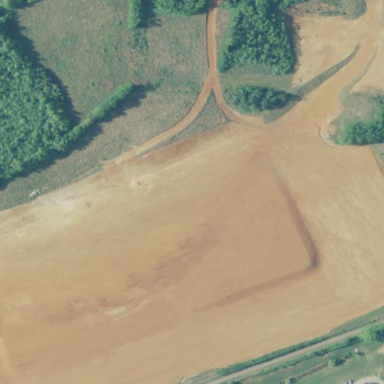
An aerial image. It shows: Cleared industrial site intended for now-cancelled coal gasification plant.